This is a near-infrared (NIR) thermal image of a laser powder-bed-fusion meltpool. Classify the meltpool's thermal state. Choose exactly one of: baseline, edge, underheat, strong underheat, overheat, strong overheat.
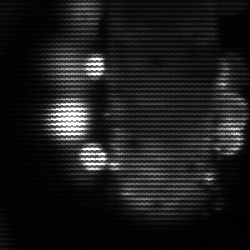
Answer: strong underheat